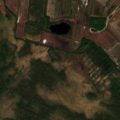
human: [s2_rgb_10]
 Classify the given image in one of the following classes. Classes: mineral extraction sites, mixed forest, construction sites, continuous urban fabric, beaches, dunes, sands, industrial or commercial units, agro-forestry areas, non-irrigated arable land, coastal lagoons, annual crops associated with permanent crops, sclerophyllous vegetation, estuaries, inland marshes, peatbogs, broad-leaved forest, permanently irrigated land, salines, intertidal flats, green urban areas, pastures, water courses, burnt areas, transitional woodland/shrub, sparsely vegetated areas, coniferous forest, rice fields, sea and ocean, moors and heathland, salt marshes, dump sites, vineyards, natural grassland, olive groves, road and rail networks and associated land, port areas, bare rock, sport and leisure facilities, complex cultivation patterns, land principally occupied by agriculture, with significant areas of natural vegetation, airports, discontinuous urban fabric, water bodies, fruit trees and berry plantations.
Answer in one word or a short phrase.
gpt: non-irrigated arable land, coniferous forest, transitional woodland/shrub, peatbogs